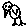
Label: bird